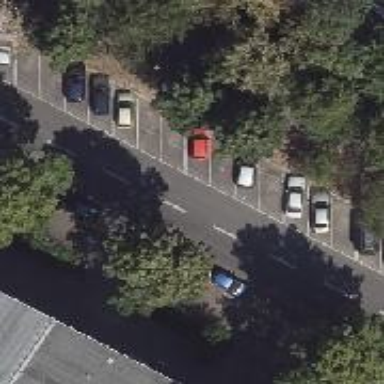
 there is parallel parking lane with cycle track beside it."